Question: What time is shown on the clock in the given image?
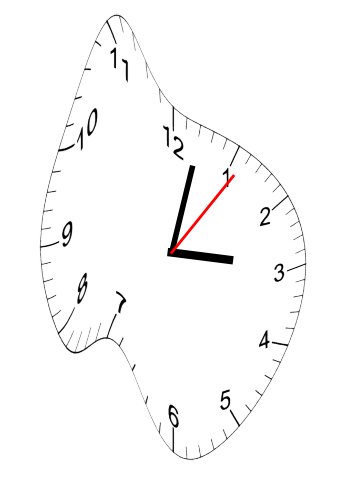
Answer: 03:02:06